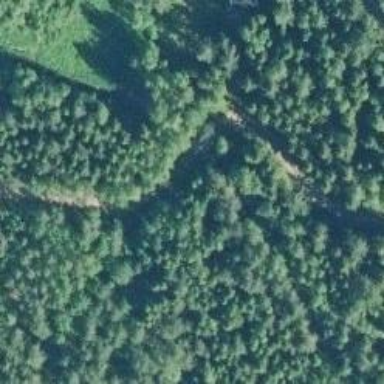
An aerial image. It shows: Track road with bridge.